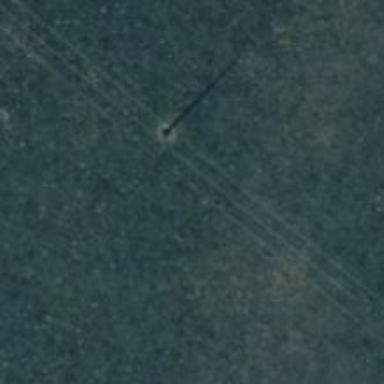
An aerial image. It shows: Power pole.